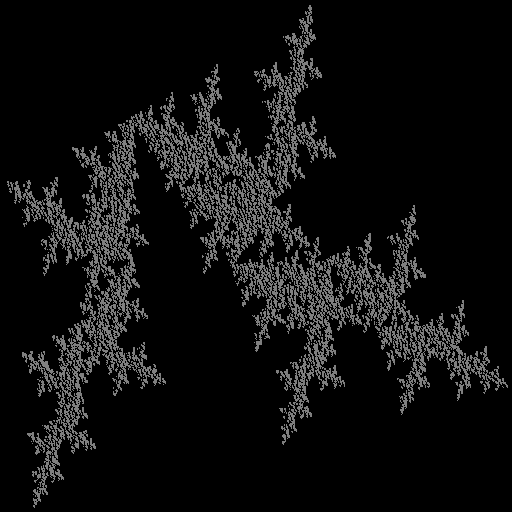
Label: a3